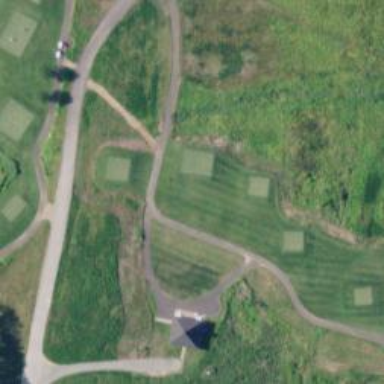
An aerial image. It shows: Footway that doubles as golf path.